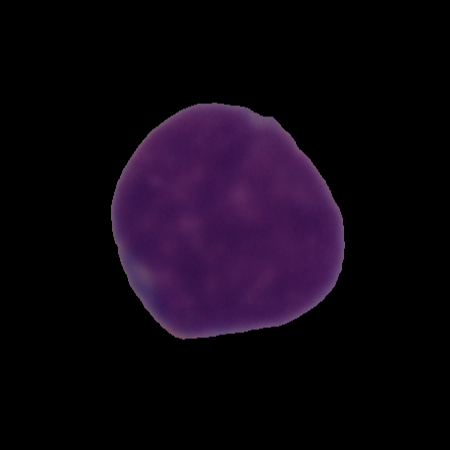
Label: cancer